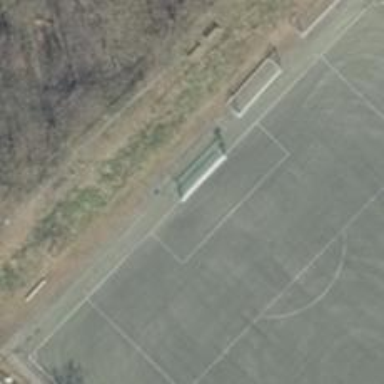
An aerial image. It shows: Goal post on the pitch.